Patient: sex M, age 22
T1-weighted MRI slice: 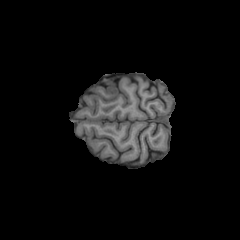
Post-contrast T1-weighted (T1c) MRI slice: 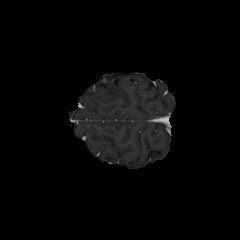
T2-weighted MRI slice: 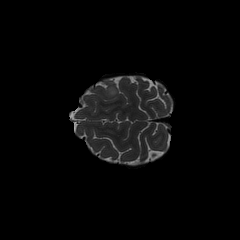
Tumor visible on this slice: yes
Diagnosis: Astrocytoma, IDH-mutant
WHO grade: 2